Question: I've loved Visual Studio's "Navigate To" tool (+) ever since it was first introduced - rather than navigate through my folder structure I could just find the file or class I needed by name. The key has always been that the lookup was instantaneous - it would show all matching results as quickly as I could type.
Now something has changed and there's almost always a big lag before any results come up - I've measured it as long as 10 seconds sometimes. This is about 5 seconds into a search that has only one result and should have come up instantly:

That progress bar also jumps around in a bizarre way.
Any ideas what might have changed, or what I might do to get back my speedy old Navigate tool?
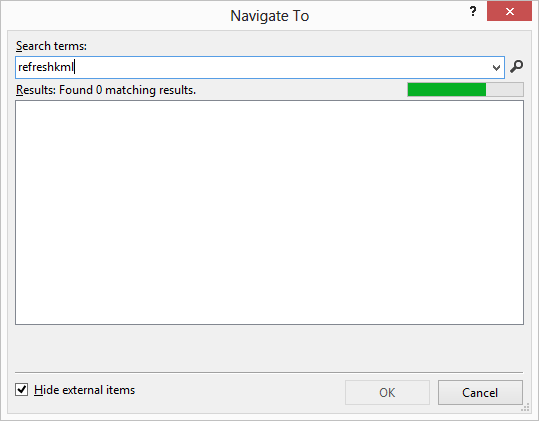
Answer: I had the same problem and deleting everything in c:\Users\UserName\AppData\Local\Microsoft\WebsiteCache\ helped. Now it's quick again.
I've found this soultion <URL>.